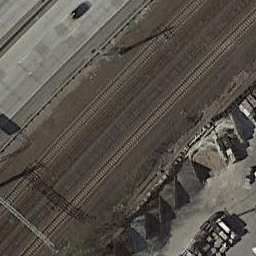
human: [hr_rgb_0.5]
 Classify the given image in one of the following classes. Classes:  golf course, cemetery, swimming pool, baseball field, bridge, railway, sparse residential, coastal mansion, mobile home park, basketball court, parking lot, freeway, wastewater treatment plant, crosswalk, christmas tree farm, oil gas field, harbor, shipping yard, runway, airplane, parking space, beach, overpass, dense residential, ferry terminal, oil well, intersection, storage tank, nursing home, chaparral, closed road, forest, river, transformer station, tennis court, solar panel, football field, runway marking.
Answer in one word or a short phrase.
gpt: railway